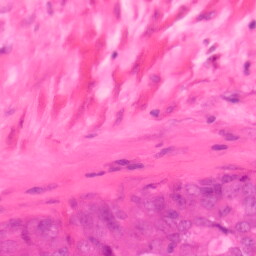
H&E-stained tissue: Colon